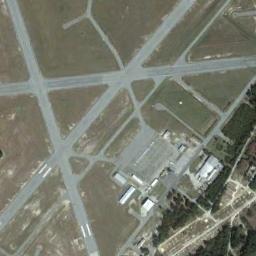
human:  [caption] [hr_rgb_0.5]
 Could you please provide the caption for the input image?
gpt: The airport has three staggered runways .

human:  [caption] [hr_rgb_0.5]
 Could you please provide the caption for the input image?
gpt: An airport with some staggered runways and an open area on the lawn with many trees and these runways put a triangular shape .

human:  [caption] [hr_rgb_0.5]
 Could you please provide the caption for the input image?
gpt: There is an airport between the bare land and many trees .

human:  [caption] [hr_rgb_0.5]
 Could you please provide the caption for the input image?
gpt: There are many buildings beside the runway of the airport .

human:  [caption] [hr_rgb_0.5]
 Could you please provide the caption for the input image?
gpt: The airport has   many intersecting roads .